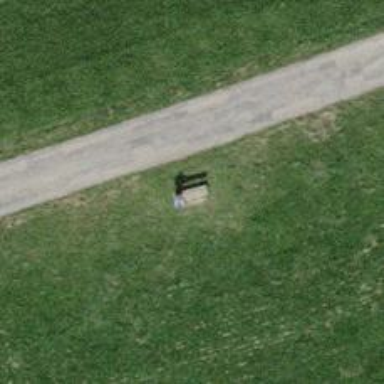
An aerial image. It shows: Brown bench in the vicinity.